This is a demodulated (Hilbert-envelope) spectrum computed from a bearing vibration snapshot; the dashed markers indicate where each bearing fault type would appear (BPFO, BPFI, BSF, FTF). Determine the bearing's health state. Answer with exactly one of: normal, inner_race, outer_race, ball.
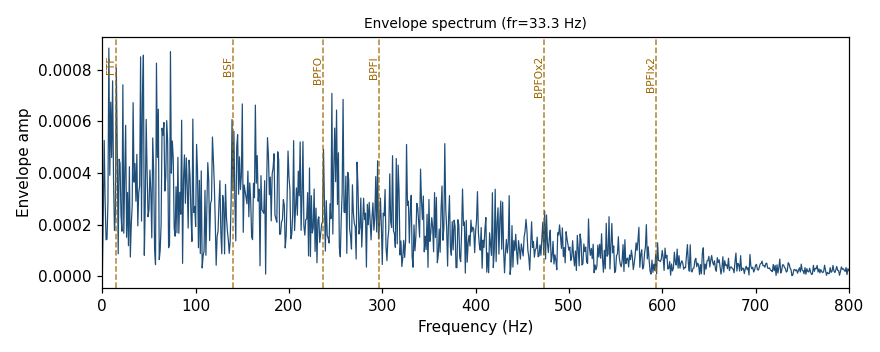
Answer: normal